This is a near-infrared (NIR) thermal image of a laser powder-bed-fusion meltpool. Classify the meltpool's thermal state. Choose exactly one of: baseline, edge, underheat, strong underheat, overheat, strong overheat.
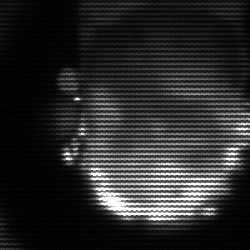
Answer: baseline